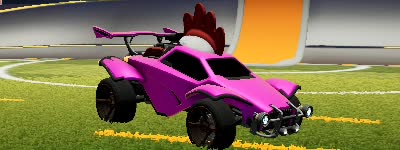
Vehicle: octane